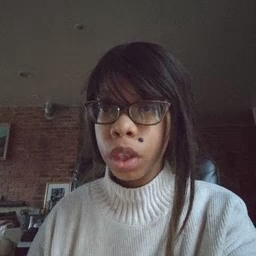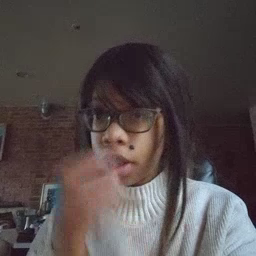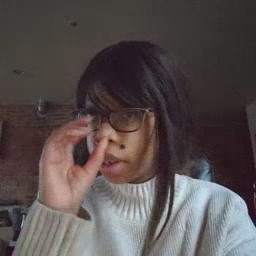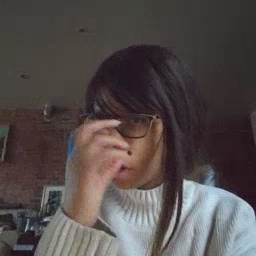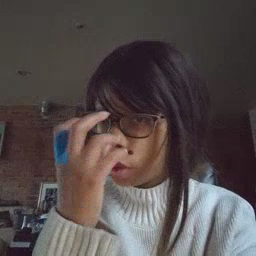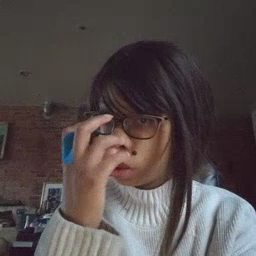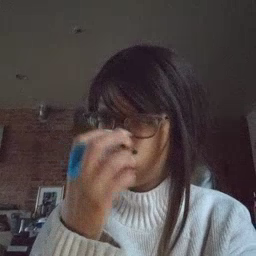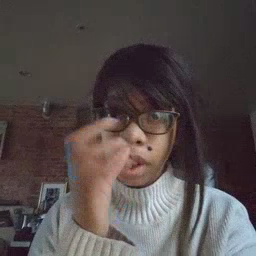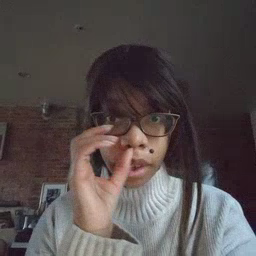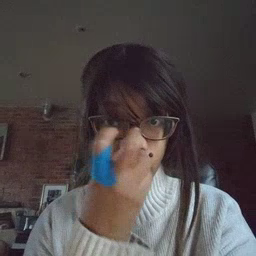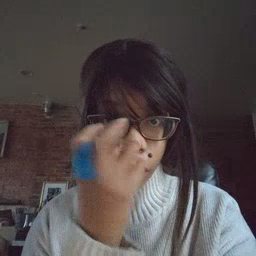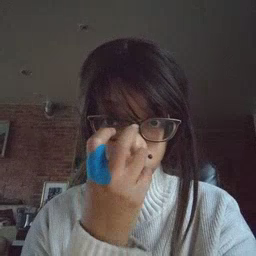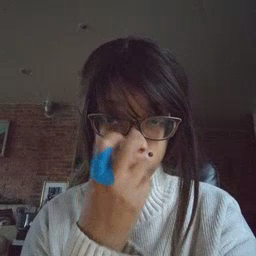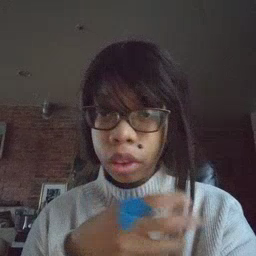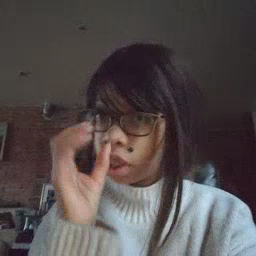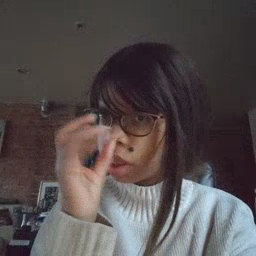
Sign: clown